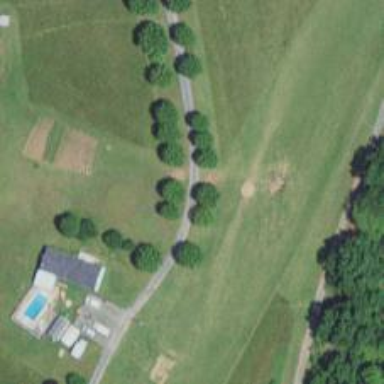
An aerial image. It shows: Driveway leading to service road.